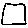
Label: square